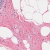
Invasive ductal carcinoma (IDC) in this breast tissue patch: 0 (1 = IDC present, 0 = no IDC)